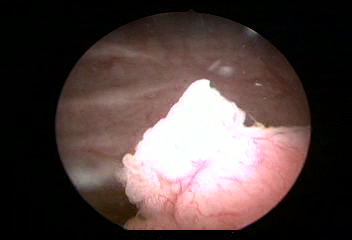
Modality: WLC
Class: Non-malignant
Subclass: UrothelialPapilloma
Lesion: L1
Morphology: Papillary
Bladder cancer association: No
Annotated structures: Tumor